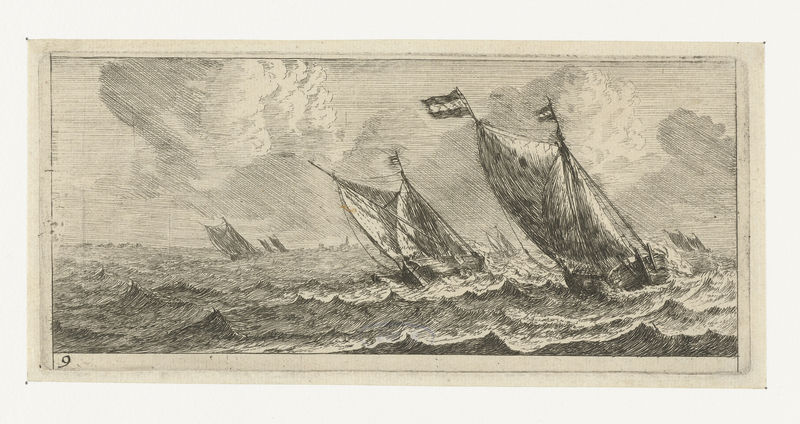
Titel: Veerboten op een ruwe zee
Künstler: Reinier Nooms
Standort: Amsterdam
Institution: Rijksmuseum
Schlagwörter: nuage, drapeau, vague, mer, voilier, vent, estampe, corde, sea, boat, sailer, cloud